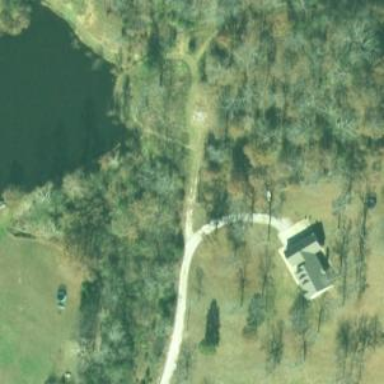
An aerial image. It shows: Driveway leading to service road.